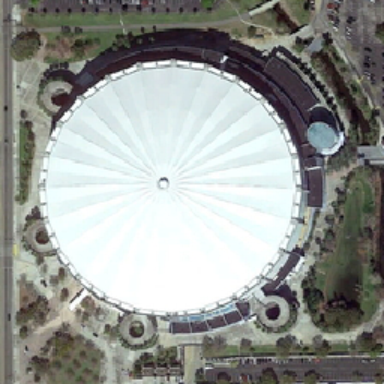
A oval white building with several circular buildings is standing at the corner of two vertically crossed roads around which are three parking lots and lawns .